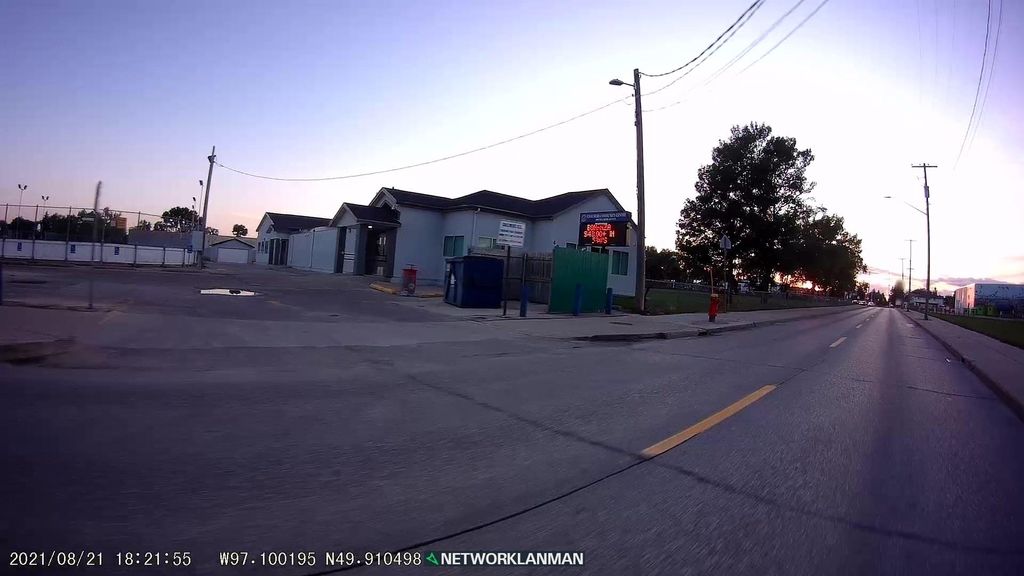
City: winnipeg